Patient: sex F, age 72
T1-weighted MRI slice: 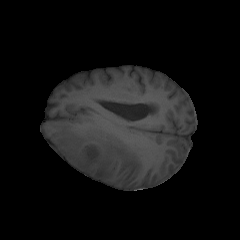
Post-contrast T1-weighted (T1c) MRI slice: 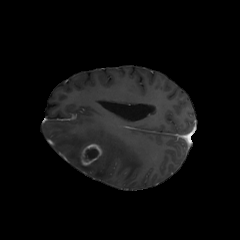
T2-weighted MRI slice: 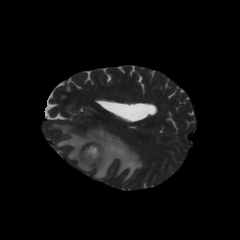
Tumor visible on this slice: yes
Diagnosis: Glioblastoma, IDH-wildtype
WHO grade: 4